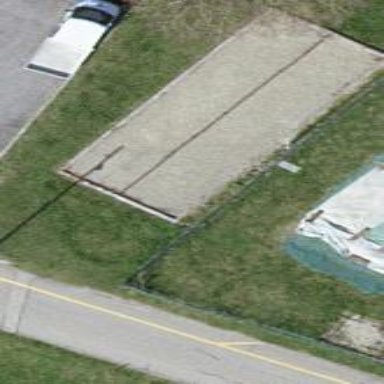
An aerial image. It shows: Boules pitch with fine gravel surface.